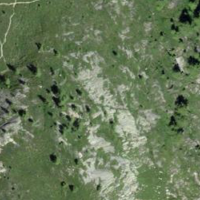
EUNIS habitat code: 23
Species observed at this site:
Arnica montana